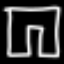
Label: pants